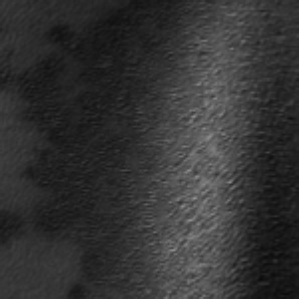
Label: frost